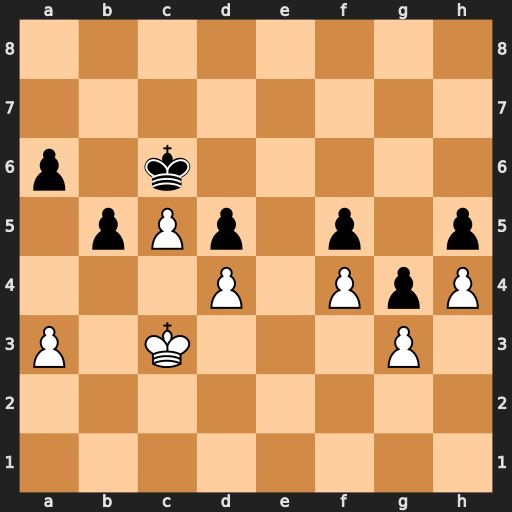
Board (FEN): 8/8/p1k5/1pPp1p1p/3P1PpP/P1K3P1/8/8
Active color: w
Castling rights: -
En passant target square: -
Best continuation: Kb4